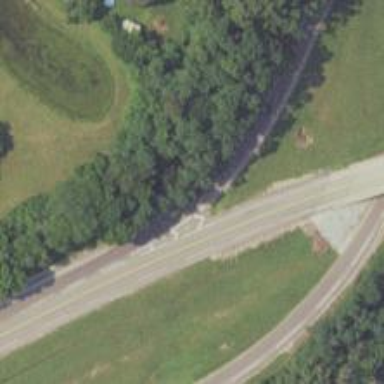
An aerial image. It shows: Secondary link road with asphalt surface.